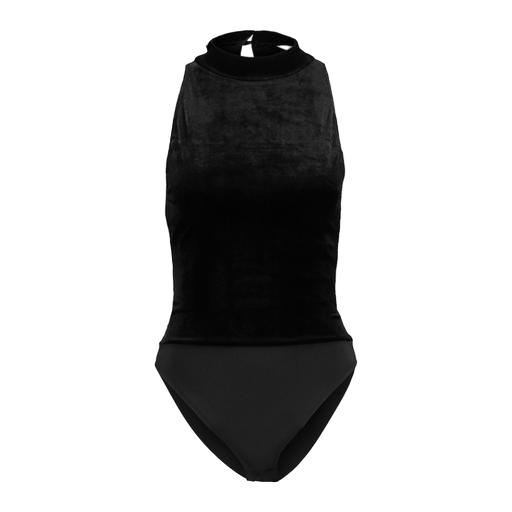
black mira cape-effect bodysuit, high-neck top, black high-neck top, white background